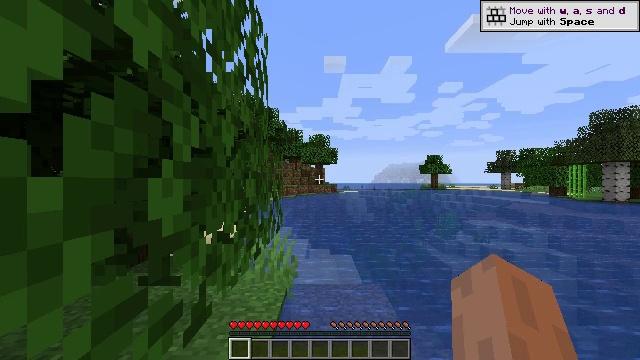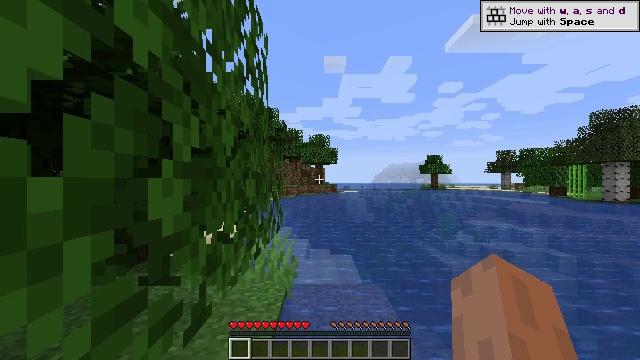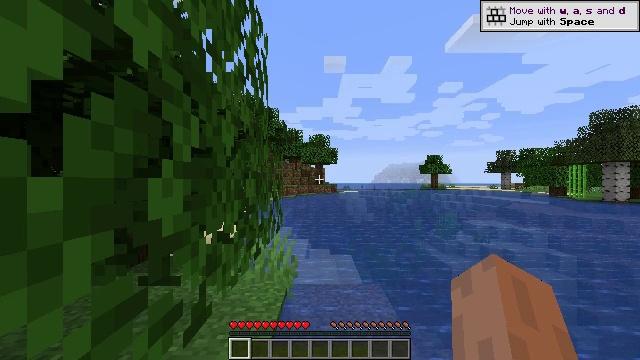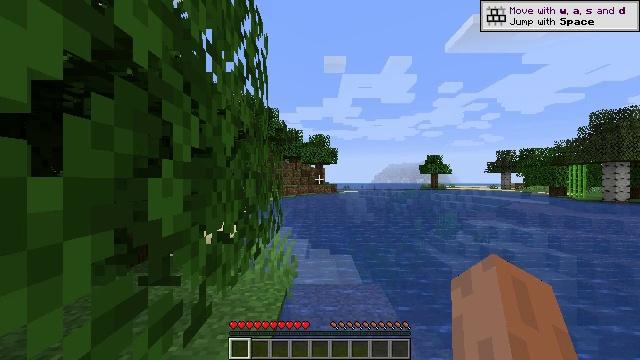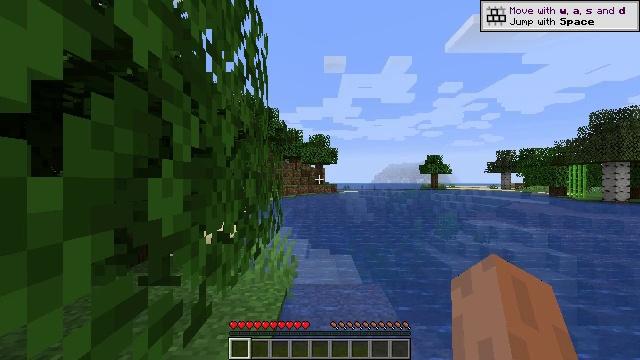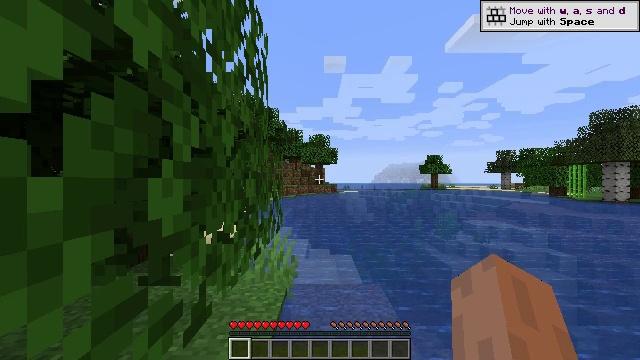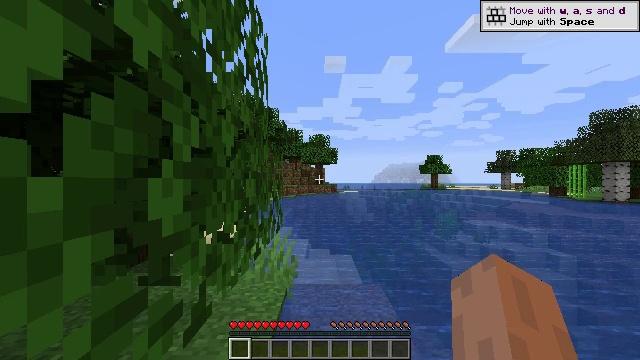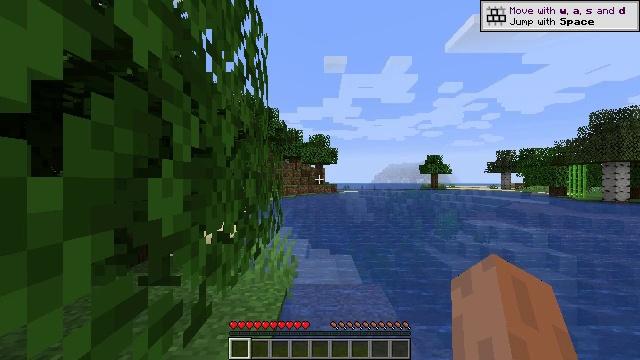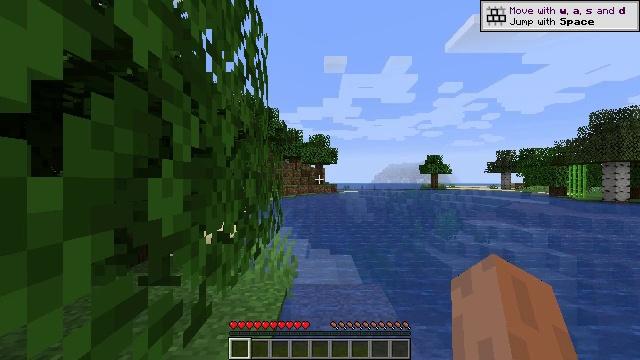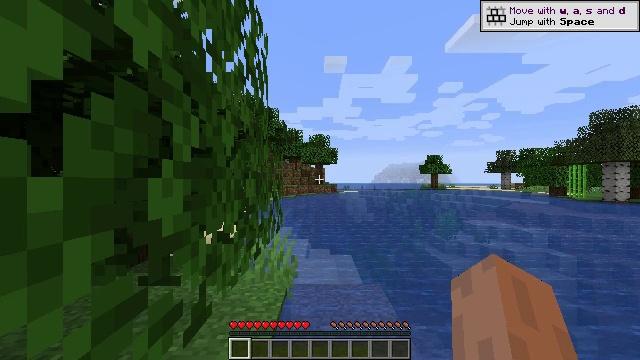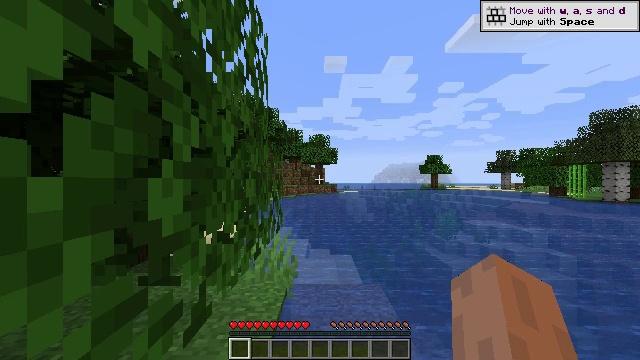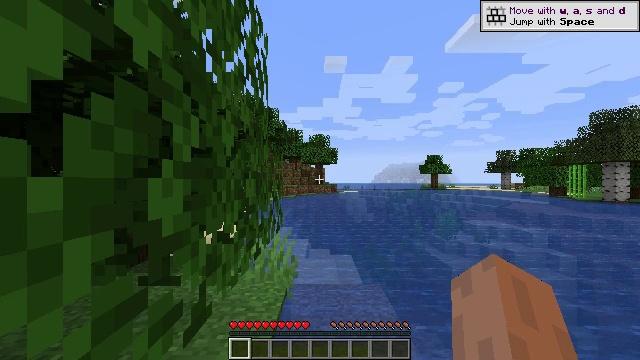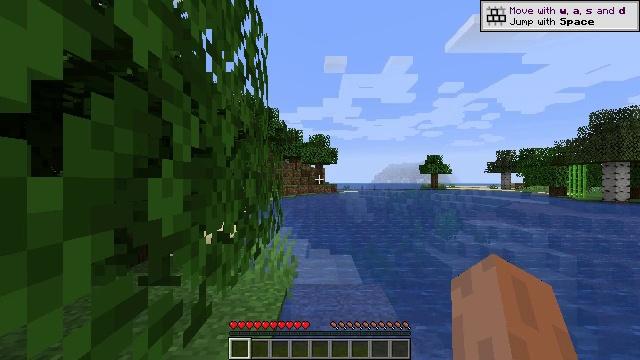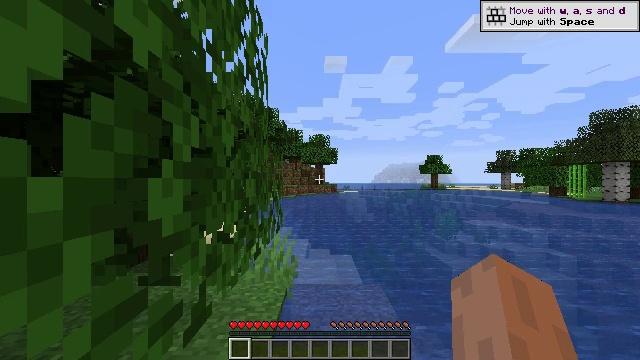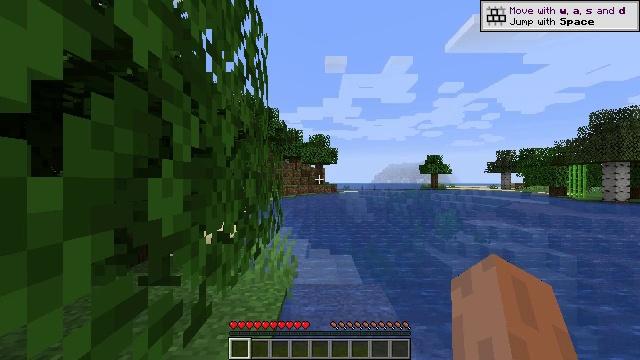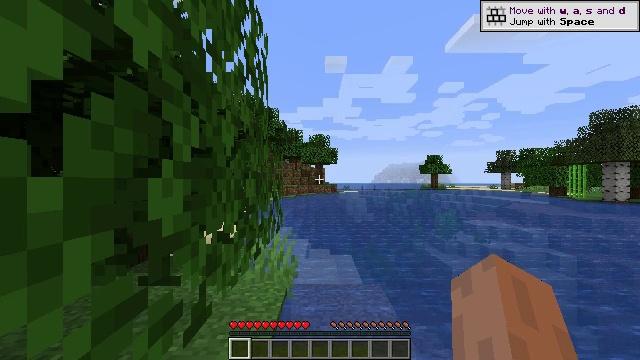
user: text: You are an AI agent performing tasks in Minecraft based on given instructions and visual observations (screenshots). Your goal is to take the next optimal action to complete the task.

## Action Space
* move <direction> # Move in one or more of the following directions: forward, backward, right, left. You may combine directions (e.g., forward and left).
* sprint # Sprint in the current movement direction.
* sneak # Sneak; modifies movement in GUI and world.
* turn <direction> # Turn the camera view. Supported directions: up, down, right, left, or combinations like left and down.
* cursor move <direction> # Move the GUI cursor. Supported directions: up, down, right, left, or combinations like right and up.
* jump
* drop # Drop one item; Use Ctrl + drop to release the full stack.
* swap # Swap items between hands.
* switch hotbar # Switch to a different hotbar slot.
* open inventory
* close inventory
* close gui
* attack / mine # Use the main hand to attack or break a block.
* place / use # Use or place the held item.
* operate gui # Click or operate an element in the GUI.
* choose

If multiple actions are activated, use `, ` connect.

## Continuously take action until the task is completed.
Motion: motion action
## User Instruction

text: Break the grass block.
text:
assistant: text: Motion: no_op
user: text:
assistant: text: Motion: no_op
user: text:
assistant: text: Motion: no_op
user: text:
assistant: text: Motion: no_op
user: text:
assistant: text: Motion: no_op
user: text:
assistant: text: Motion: no_op
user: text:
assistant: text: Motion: no_op
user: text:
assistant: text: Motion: no_op
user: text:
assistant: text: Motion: no_op
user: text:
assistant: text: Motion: no_op
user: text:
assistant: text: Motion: no_op
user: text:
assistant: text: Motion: no_op
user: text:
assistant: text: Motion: no_op
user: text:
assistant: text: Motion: no_op
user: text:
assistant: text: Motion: no_op
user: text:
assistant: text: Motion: no_op
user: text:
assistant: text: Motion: no_op
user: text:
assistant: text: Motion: no_op
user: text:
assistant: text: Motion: no_op
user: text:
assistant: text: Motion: no_op
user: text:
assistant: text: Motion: no_op
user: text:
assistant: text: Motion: no_op
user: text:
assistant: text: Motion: no_op
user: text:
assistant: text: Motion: no_op
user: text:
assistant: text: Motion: no_op
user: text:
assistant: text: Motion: no_op
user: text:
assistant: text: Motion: no_op
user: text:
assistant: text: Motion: no_op
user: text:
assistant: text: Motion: no_op
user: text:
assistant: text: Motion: no_op